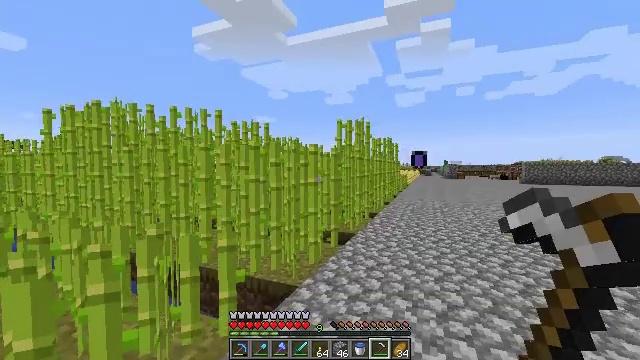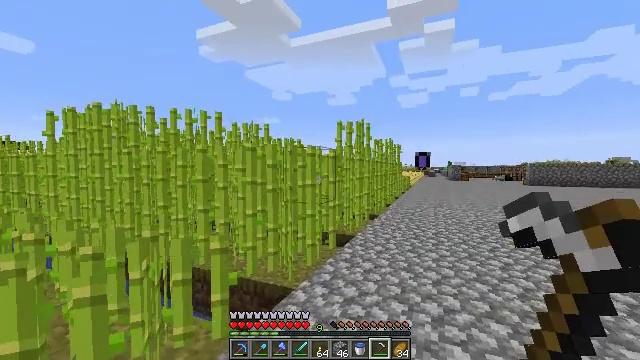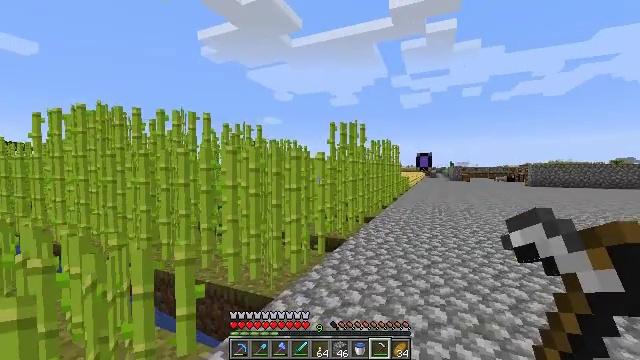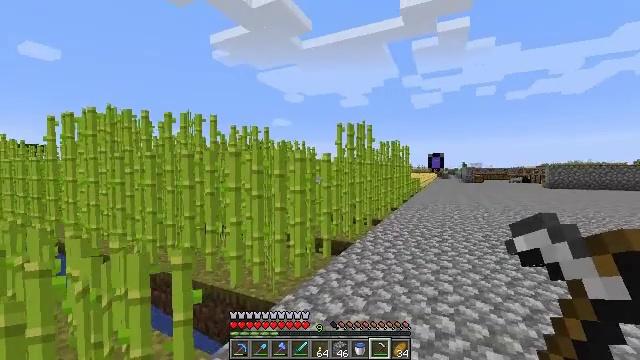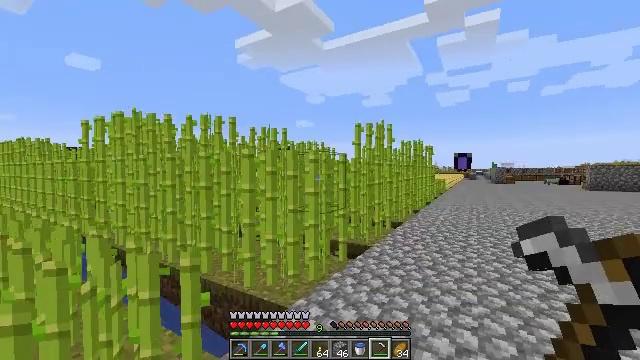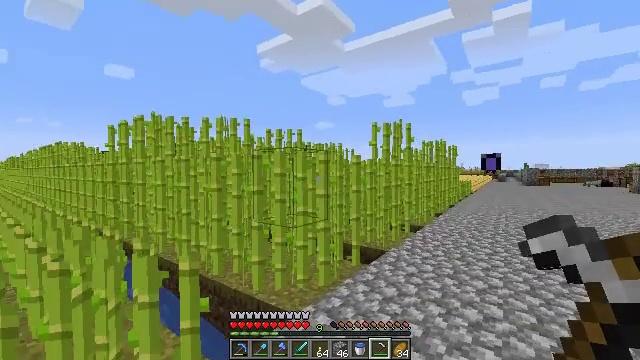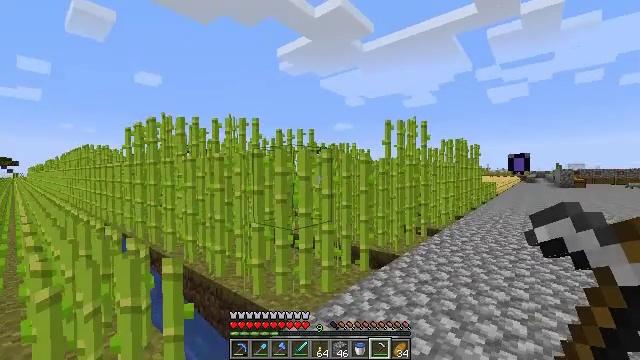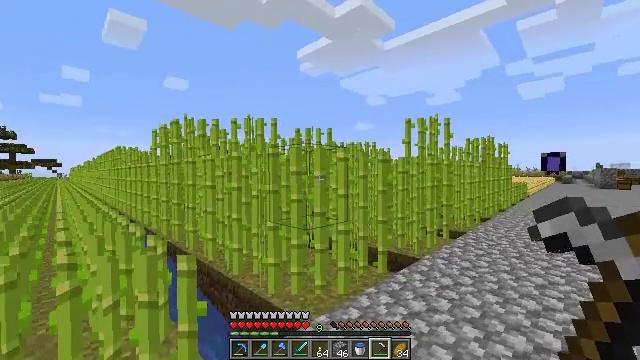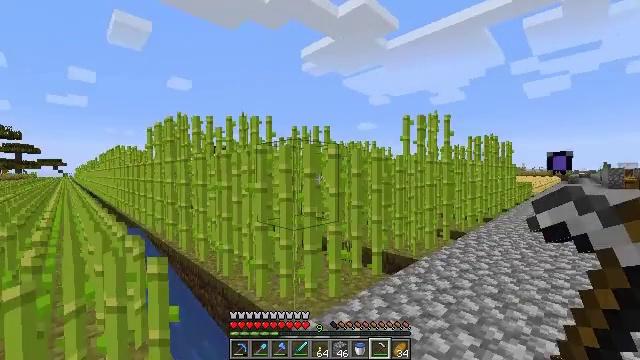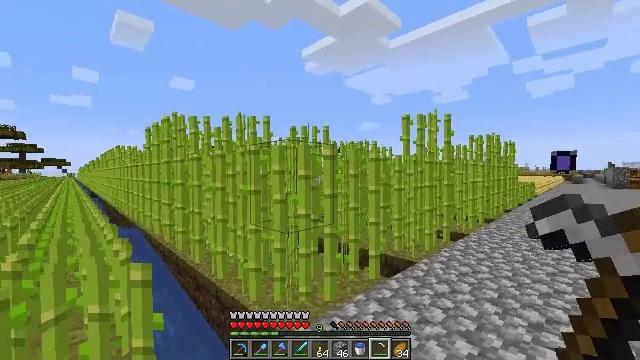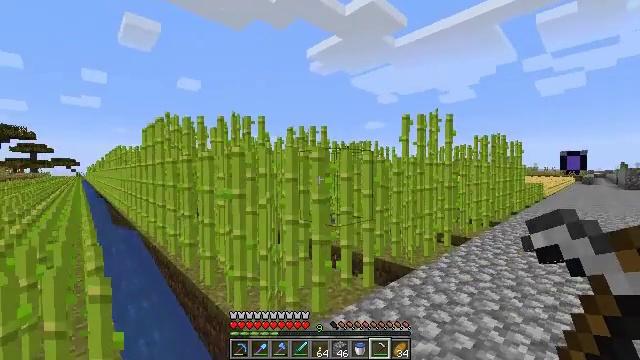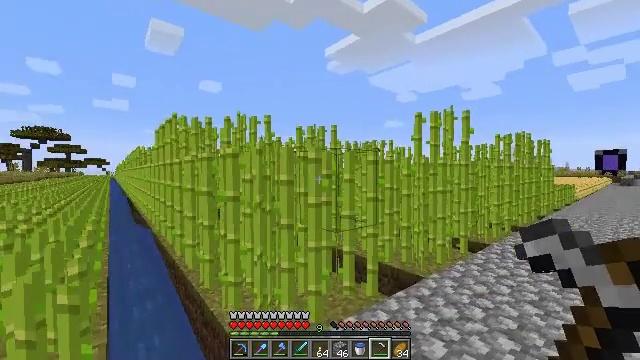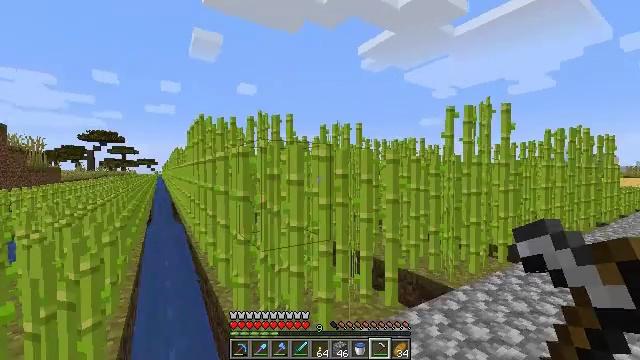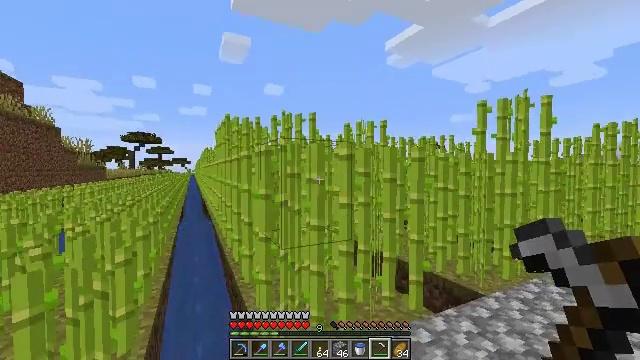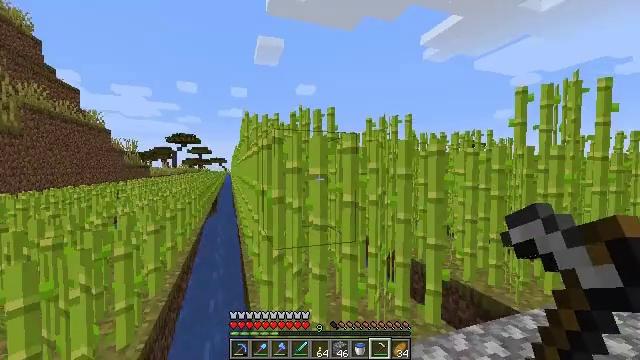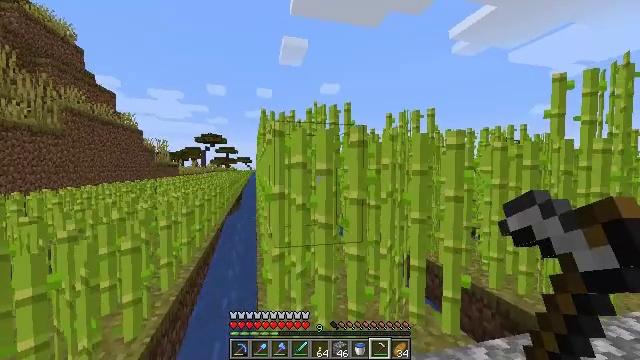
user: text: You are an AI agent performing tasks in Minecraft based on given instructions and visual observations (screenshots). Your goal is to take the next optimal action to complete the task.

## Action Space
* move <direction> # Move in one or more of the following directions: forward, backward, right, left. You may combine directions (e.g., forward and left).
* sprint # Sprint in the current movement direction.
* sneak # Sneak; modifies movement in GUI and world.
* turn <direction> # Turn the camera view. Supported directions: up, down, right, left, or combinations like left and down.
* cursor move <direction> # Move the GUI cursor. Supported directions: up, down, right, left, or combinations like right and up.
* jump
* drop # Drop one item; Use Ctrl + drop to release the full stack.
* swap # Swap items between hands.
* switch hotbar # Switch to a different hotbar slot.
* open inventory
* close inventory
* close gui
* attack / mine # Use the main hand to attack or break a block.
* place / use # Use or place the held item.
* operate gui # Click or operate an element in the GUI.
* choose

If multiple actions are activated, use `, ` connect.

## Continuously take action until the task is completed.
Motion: motion action
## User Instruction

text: Harvest sugar cane from the plant.
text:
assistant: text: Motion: move forward and move right
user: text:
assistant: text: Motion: move forward and move right
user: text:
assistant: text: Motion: move forward and move right, turn left
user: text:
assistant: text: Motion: move forward and move right, turn left
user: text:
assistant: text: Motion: move forward and move right, turn left
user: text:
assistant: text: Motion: move forward and move right, turn left
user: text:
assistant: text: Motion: move forward and move right, turn left
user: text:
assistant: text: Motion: move forward and move right
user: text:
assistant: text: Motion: move forward and move right
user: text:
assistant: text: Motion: move forward and move right, turn left
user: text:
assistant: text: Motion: move forward and move right, turn left
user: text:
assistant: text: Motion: move forward and move right, turn left
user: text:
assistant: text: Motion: move forward and move right, turn left
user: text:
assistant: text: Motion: move forward and move right, turn left
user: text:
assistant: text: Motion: move forward and move right, turn left
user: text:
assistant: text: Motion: move forward, turn left
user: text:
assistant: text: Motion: move forward, turn left, attack / mine
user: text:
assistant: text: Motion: move forward, attack / mine
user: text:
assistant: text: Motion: turn right, attack / mine
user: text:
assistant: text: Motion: turn right, attack / mine
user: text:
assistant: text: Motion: turn right, attack / mine
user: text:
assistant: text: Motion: attack / mine
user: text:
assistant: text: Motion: attack / mine
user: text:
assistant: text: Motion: attack / mine
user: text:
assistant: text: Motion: attack / mine
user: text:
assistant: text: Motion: attack / mine
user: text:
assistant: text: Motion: attack / mine
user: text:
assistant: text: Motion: turn right, attack / mine
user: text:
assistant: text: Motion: turn right, attack / mine
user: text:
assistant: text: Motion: turn right, attack / mine